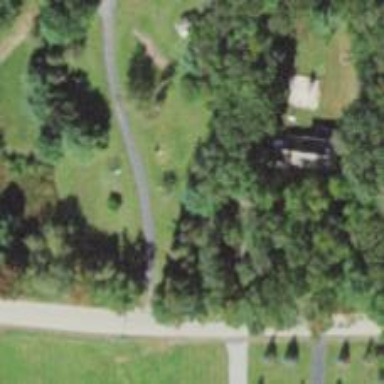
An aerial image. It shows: Residential driveway serving as service road.